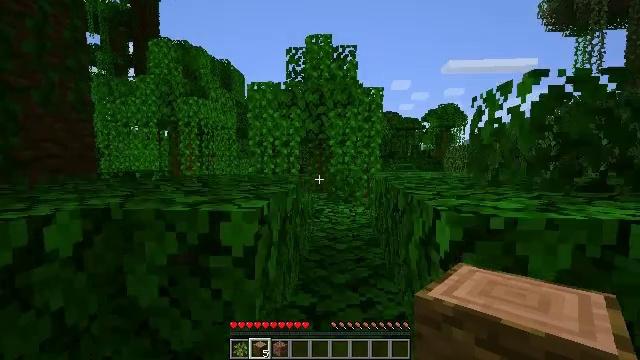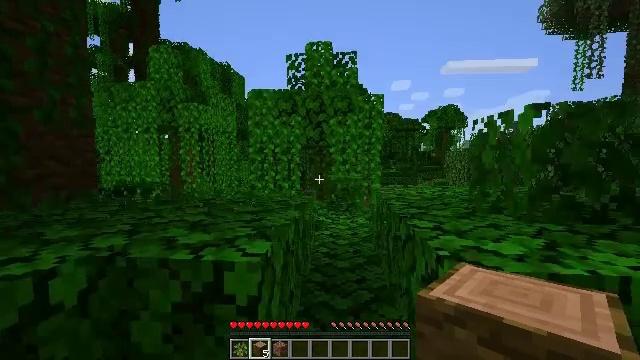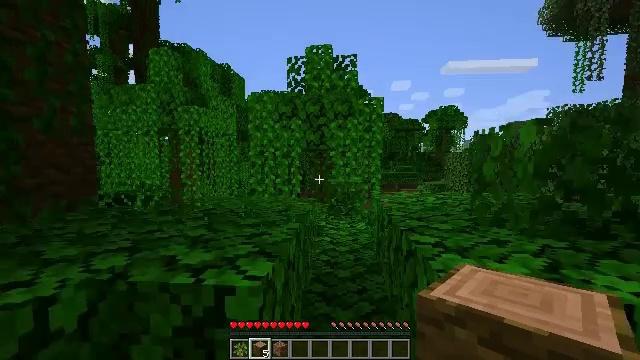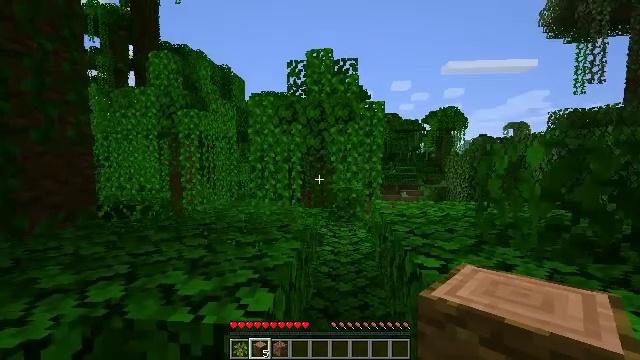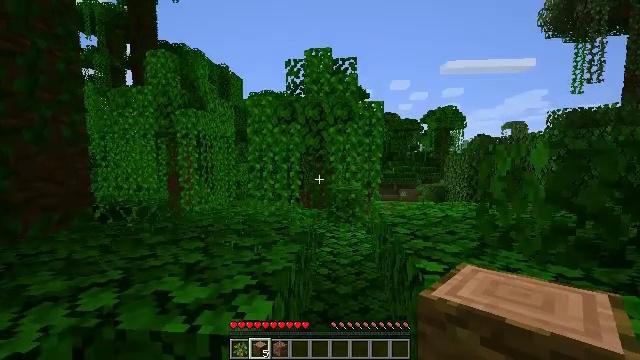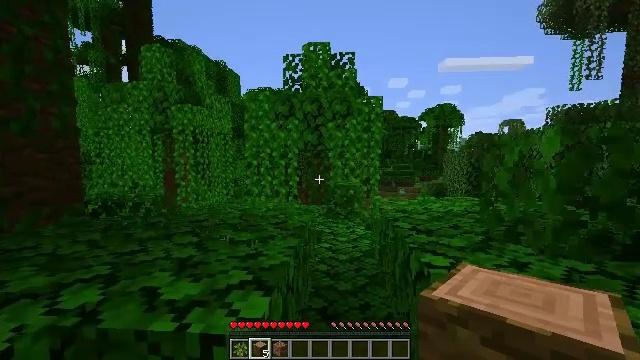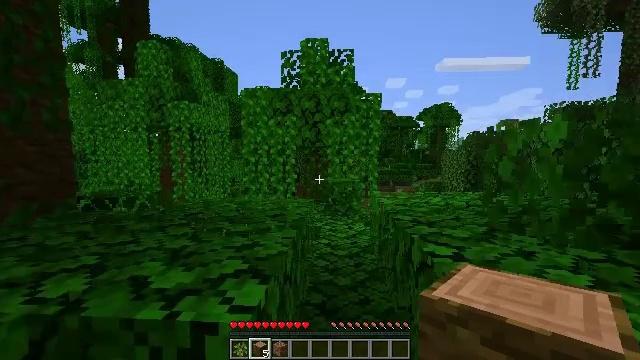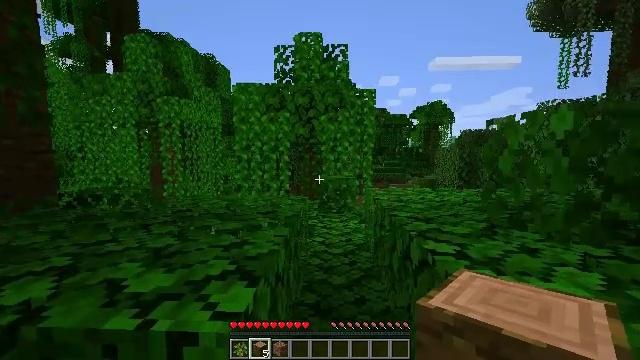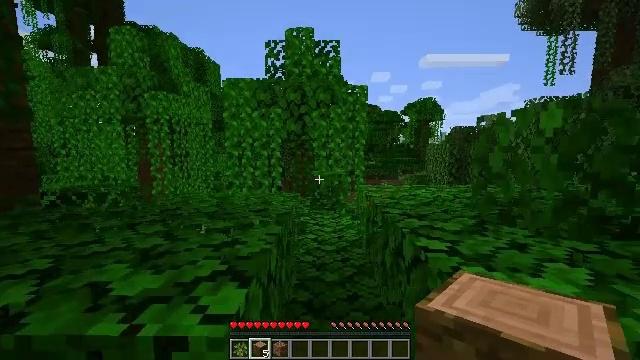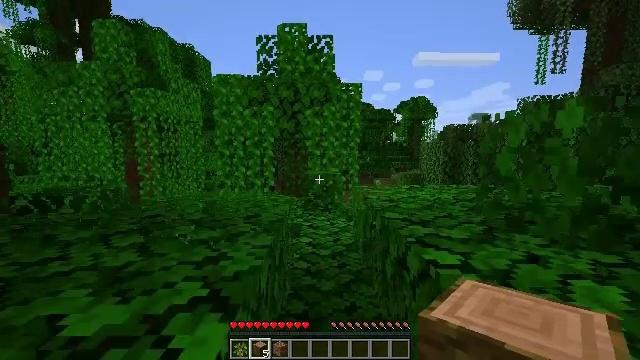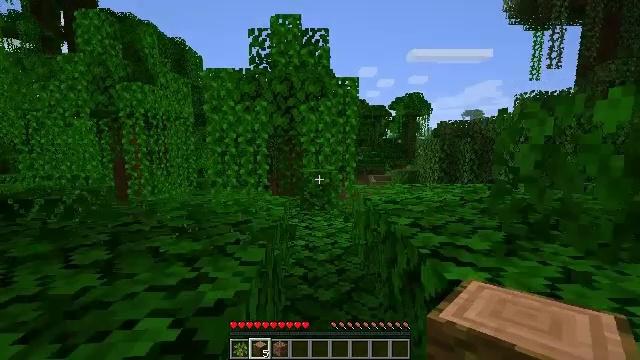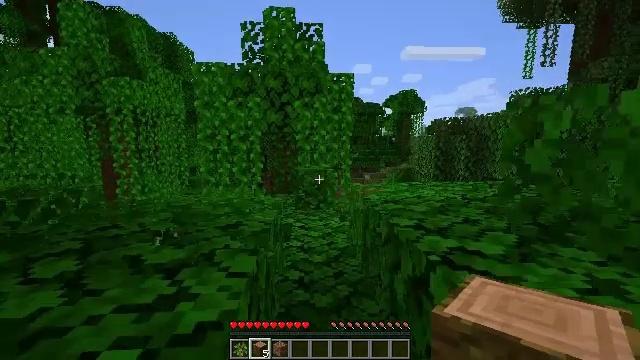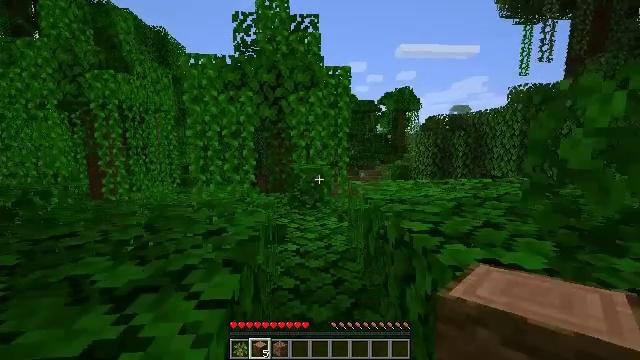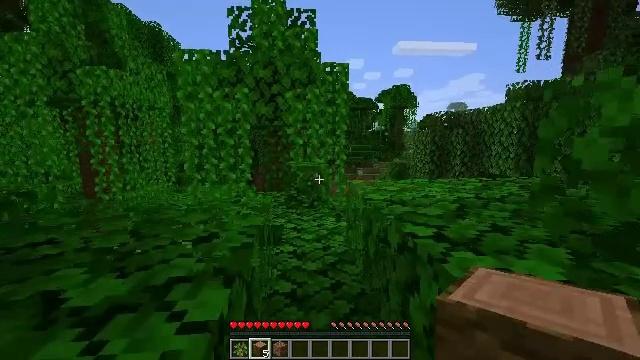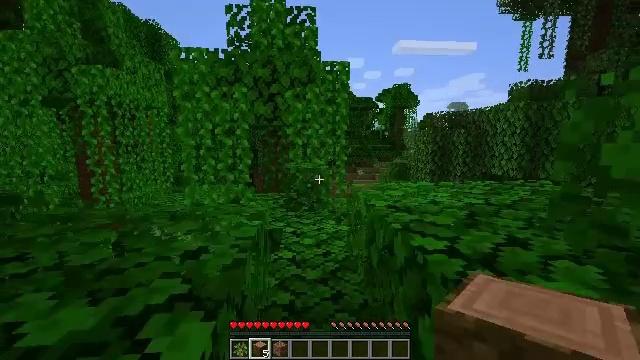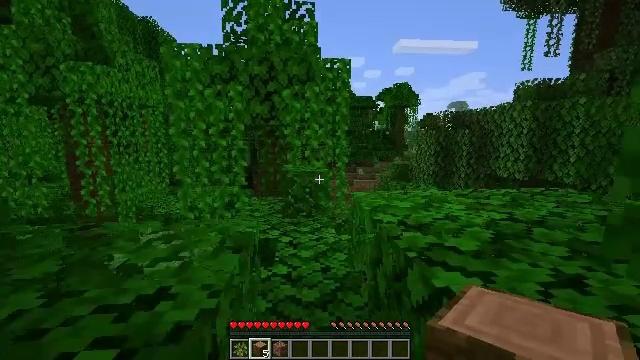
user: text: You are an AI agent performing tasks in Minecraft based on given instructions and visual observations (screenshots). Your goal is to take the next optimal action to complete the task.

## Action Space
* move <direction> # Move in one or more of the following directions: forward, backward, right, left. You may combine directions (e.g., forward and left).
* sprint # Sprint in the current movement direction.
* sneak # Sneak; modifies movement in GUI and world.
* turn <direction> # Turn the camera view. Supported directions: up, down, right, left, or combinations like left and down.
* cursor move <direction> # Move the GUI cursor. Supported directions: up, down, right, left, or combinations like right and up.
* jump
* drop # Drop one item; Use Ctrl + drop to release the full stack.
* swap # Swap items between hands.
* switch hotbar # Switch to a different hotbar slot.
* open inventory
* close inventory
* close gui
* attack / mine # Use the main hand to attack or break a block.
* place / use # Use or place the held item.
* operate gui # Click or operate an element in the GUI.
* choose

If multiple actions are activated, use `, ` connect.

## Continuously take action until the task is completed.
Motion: motion action
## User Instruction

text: Transform jungle logs into jungle planks in the crafting grid.
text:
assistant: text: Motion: move forward, jump
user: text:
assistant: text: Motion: move forward, jump
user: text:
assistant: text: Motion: move forward
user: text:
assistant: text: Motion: move forward
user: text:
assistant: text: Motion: move forward
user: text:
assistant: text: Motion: move forward
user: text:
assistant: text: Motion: move forward, turn right
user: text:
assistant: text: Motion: move forward, turn right
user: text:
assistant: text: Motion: move forward, turn right
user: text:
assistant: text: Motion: move forward, turn right
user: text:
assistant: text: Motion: move forward, turn right
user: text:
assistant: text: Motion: move forward, turn right
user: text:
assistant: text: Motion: move forward
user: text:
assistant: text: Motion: move forward
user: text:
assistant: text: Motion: move forward
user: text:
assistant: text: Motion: move forward
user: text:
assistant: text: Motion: move forward
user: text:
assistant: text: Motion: move forward
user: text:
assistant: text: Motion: move forward
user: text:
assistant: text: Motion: move forward
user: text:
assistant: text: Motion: move forward
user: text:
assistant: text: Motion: move forward, turn right
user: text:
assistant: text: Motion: move forward, turn right
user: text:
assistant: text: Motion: move forward, turn right
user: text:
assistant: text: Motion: move forward, turn right
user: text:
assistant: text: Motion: move forward, turn right
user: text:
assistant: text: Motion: move forward, turn right
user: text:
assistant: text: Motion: move forward
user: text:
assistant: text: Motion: move forward
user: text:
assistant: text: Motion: move forward